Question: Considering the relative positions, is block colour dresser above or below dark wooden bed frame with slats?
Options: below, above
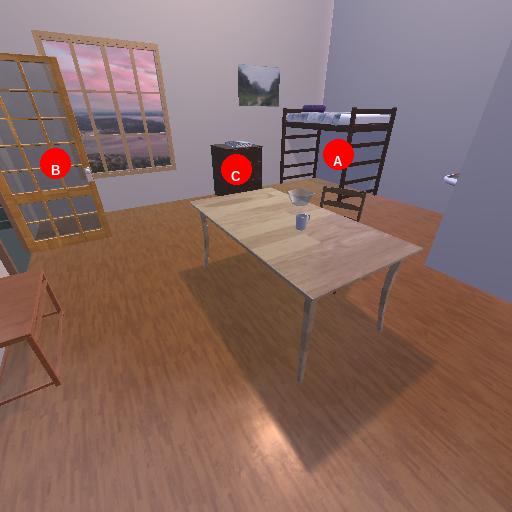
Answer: below